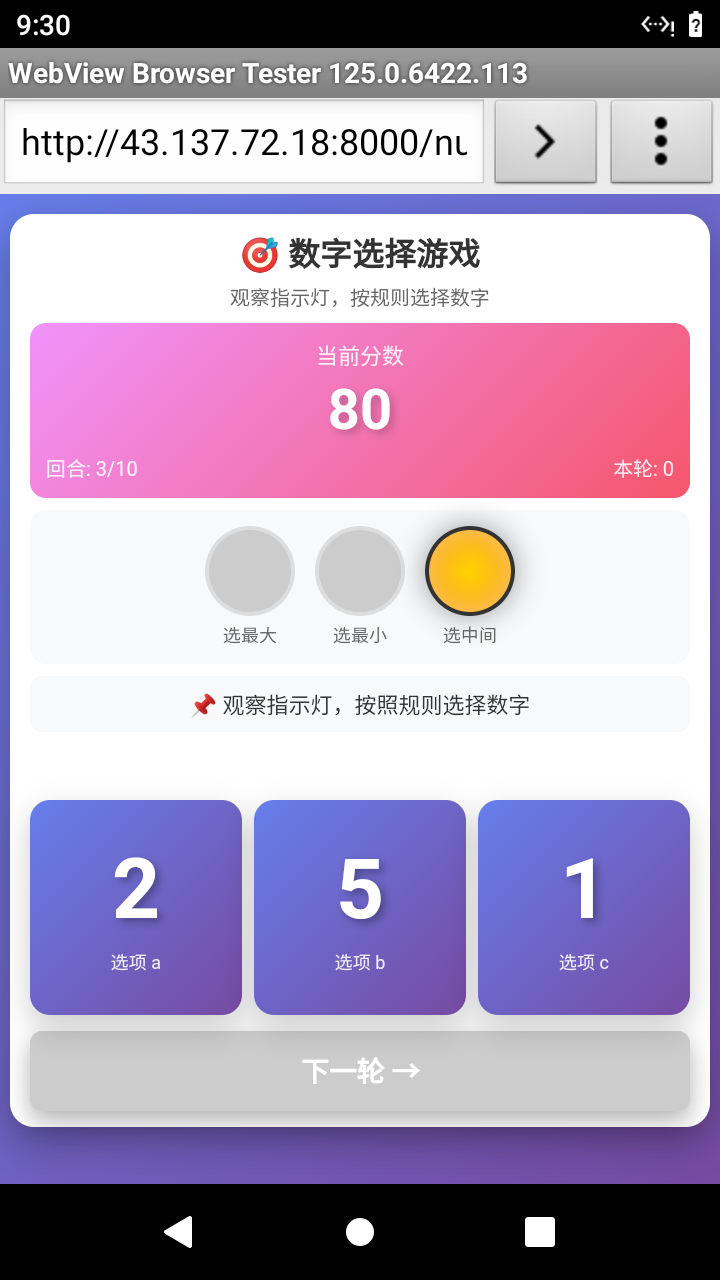

Select the correct number based on the traffic light color.
Answer: 1